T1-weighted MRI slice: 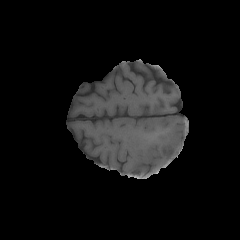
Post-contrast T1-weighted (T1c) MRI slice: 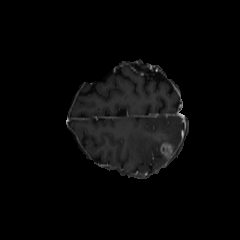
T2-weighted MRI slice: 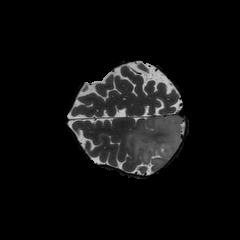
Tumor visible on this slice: yes